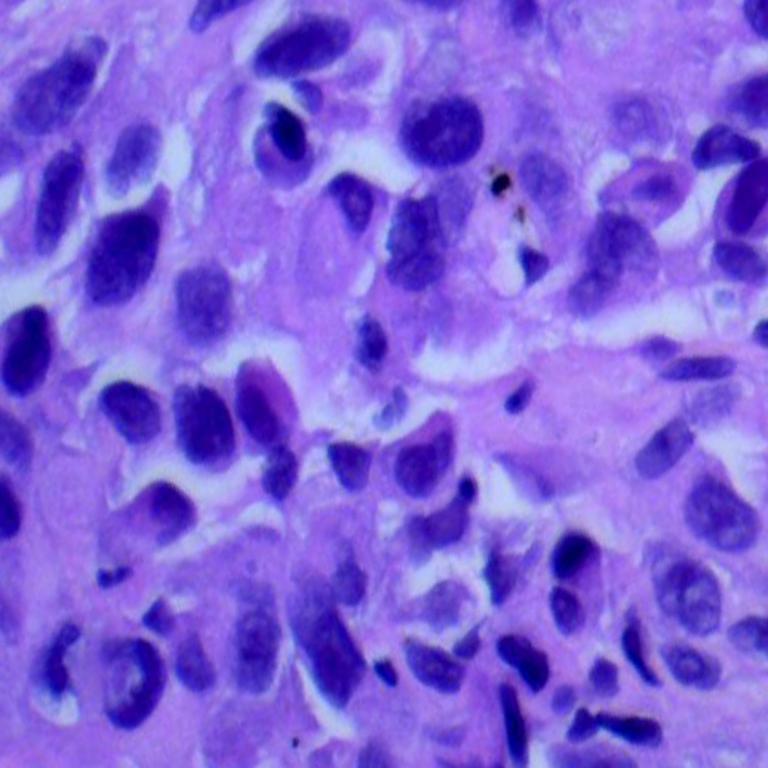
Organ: lung
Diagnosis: adenocarcinomas